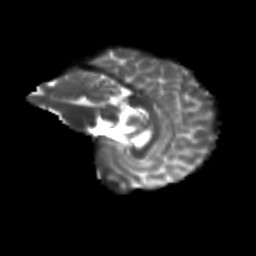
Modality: T2w
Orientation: sagittal
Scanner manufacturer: siemens
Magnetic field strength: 3 T
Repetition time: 9.2 s
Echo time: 0.084 s